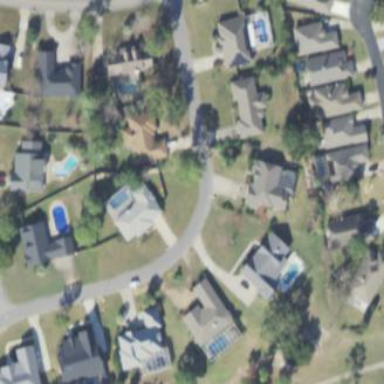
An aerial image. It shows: Single-family residential area.